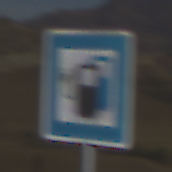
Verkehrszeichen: LadestationFuerElektrofahrzeuge
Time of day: MorningAfternoon
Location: Outdoor (Nature)
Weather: PartlyCloudy
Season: NotSpecified
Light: Natural